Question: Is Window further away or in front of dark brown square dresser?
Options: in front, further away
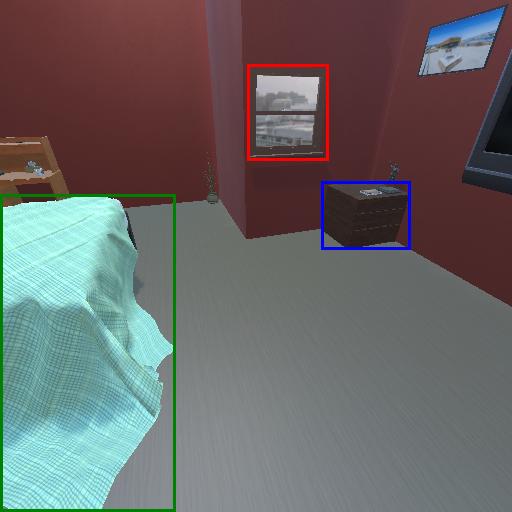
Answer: in front